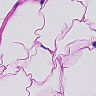
Metastatic tissue present: no